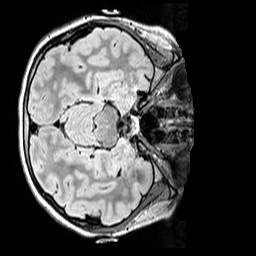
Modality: FLAIR
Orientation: axial
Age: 10
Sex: female
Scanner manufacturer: siemens
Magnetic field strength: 3 T
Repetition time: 5 s
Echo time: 0.388 s